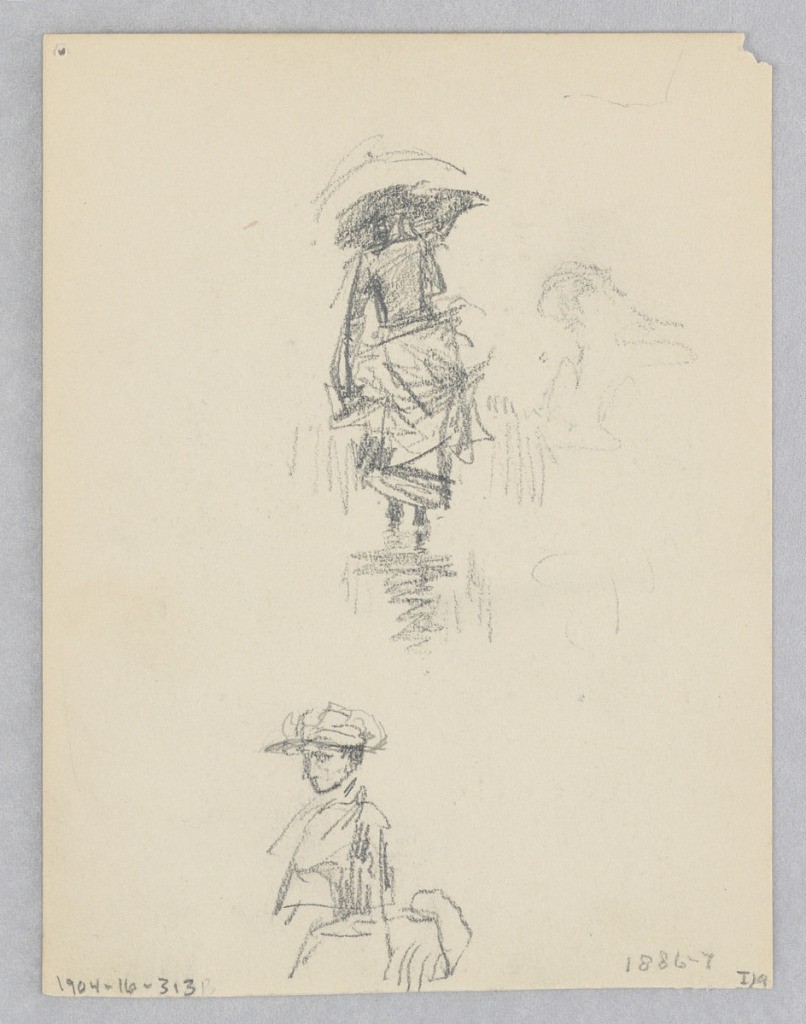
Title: Woman
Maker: Robert Frederick Blum, American, 1857–1903
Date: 1886–1887
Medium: Pastel crayon on wove paper
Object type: Drawing
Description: Recto: Two sketches of a female figure; Verso: Sketch of a street scene.